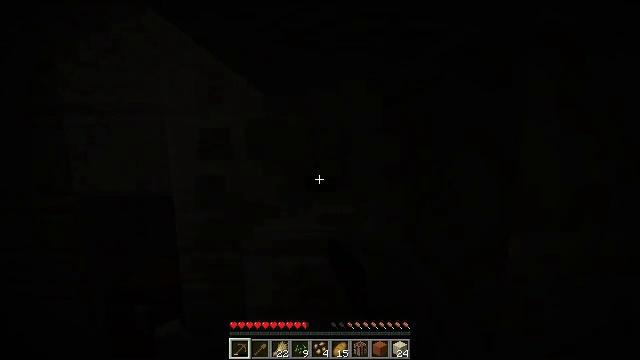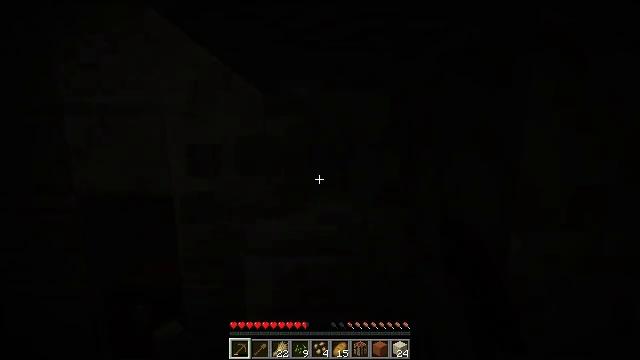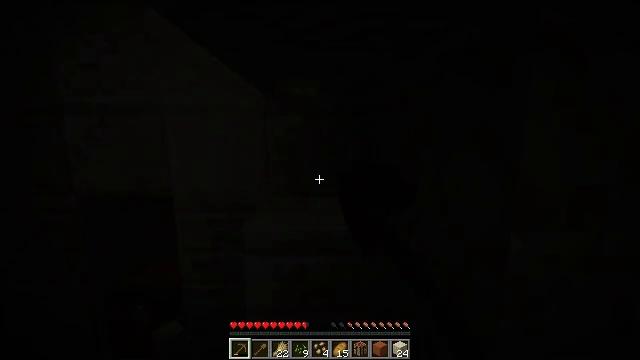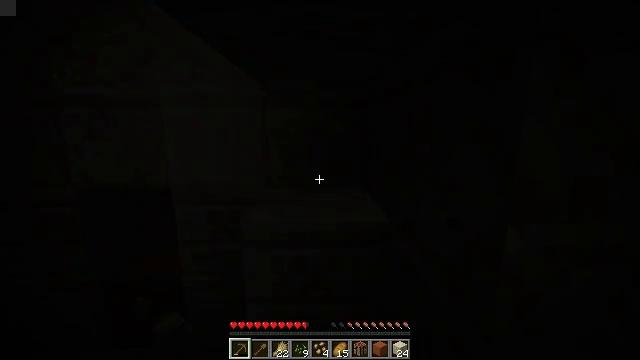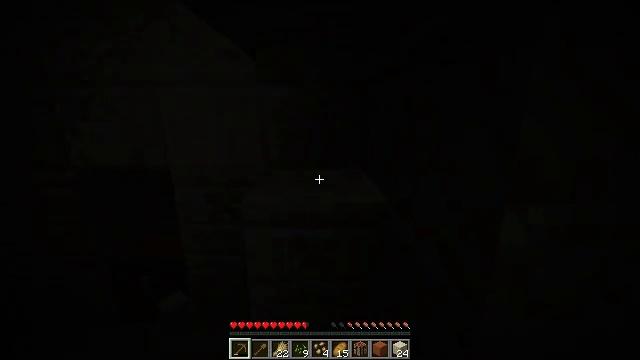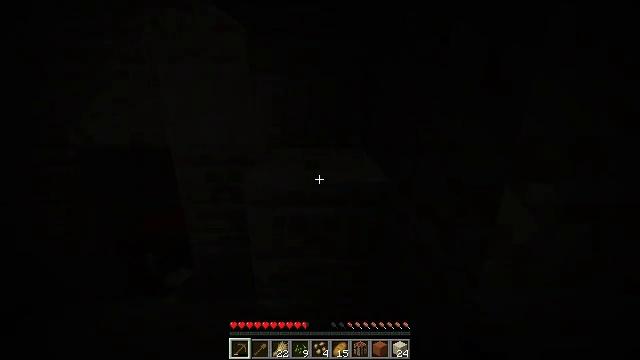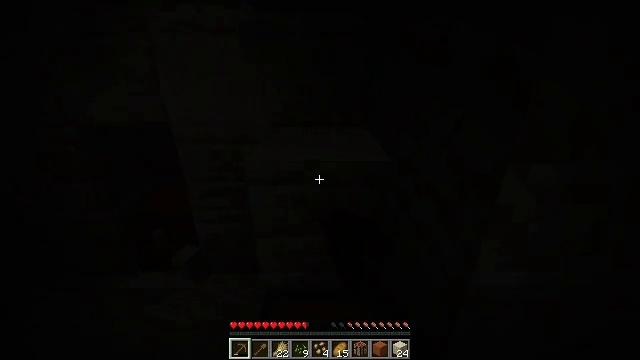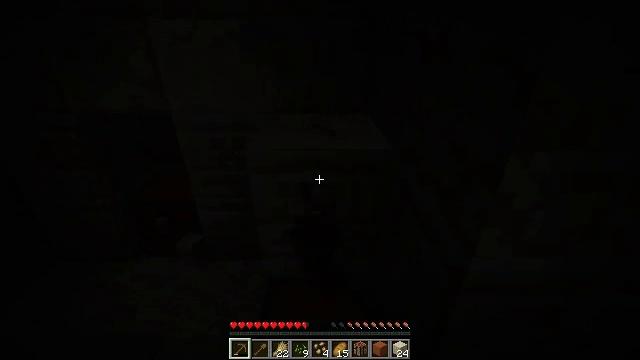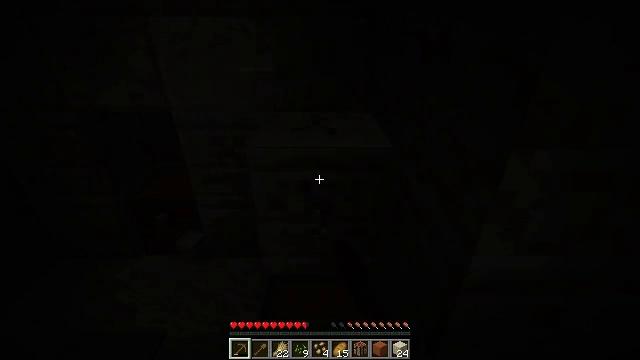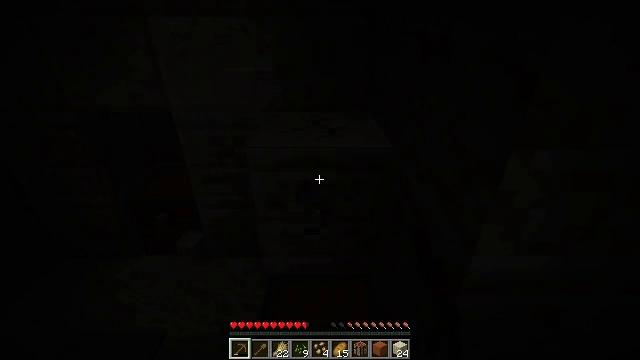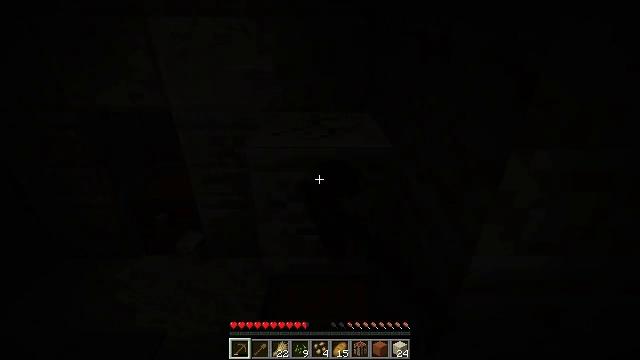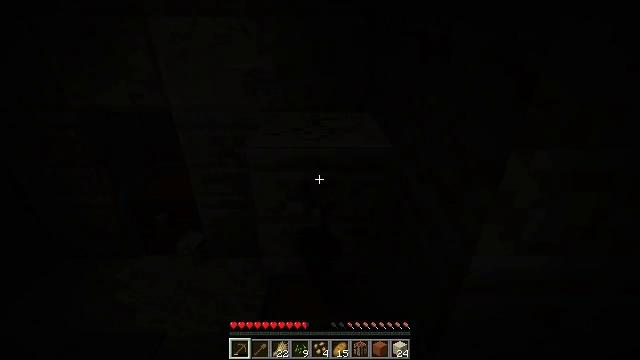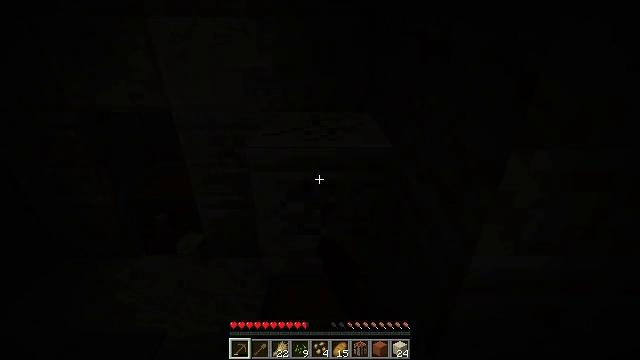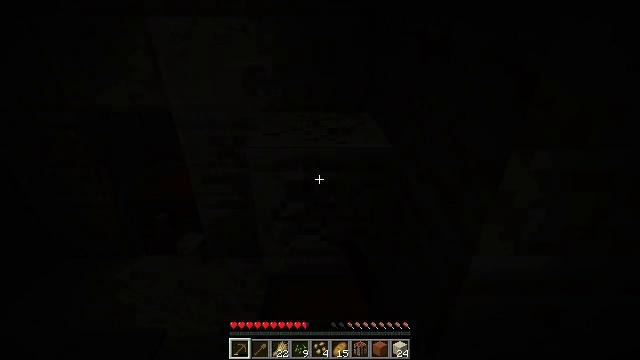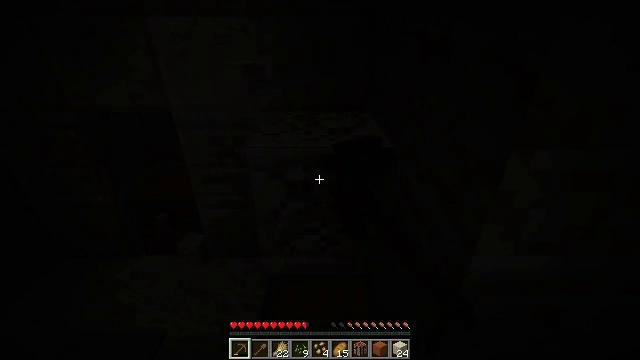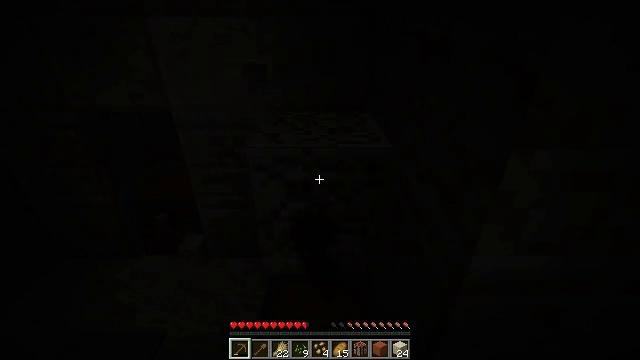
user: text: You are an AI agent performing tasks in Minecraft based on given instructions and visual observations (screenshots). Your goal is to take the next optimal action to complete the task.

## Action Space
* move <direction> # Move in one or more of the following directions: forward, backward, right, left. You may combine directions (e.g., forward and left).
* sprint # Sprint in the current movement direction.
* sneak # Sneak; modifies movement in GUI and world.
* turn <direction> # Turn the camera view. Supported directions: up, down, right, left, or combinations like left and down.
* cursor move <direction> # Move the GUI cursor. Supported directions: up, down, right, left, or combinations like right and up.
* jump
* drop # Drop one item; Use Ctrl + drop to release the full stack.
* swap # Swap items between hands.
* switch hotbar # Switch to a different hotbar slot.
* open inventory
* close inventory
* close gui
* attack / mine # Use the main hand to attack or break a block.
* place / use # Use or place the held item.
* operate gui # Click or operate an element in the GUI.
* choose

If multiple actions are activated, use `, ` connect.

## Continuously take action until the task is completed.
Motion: motion action
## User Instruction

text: Collect chiseled sandstone from an ancient structure.
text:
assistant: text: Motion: attack / mine
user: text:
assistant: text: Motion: attack / mine
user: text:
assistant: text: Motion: turn down, attack / mine
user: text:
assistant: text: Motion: turn down, attack / mine
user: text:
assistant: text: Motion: turn down, attack / mine
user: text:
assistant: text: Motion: turn down, attack / mine
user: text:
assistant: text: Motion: turn down, attack / mine
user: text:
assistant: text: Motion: attack / mine
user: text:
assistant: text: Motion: attack / mine
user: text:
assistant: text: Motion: attack / mine
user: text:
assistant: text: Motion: attack / mine
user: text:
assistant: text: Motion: attack / mine
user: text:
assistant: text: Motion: attack / mine
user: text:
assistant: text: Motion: attack / mine
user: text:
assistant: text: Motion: attack / mine
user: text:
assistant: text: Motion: attack / mine
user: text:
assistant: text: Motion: attack / mine
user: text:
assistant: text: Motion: attack / mine
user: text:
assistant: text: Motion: attack / mine
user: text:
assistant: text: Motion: attack / mine
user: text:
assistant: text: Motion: attack / mine
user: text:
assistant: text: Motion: attack / mine
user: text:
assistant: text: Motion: turn down, attack / mine
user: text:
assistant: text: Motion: turn down
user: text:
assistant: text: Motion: turn right and down
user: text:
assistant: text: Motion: turn down
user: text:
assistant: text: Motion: turn down
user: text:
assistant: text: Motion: turn down
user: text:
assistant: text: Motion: no_op
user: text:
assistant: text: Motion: no_op